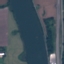
Land use / land cover class: River